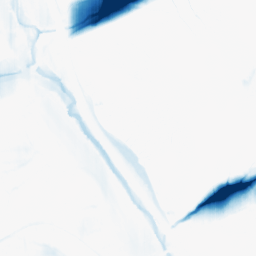
Category: morphological
Decomposition family: morphological_ellipse
Decomposition parameters: operation: closing
width: 50
height: 5
Upsampling method: bspline
Upsampling parameters: scale: 2
Upsampling scale: 2